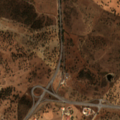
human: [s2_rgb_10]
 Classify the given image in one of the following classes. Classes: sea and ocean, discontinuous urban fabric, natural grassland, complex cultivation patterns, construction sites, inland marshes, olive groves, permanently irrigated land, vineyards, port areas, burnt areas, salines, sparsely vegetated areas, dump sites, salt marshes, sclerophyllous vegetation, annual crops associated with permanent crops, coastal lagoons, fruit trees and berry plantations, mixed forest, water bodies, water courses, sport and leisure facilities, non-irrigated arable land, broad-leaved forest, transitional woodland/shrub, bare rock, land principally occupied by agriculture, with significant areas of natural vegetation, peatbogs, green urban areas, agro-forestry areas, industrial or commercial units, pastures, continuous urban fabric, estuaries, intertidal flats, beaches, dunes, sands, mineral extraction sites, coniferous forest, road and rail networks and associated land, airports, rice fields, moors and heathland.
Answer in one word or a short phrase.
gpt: non-irrigated arable land, pastures, complex cultivation patterns, agro-forestry areas, broad-leaved forest